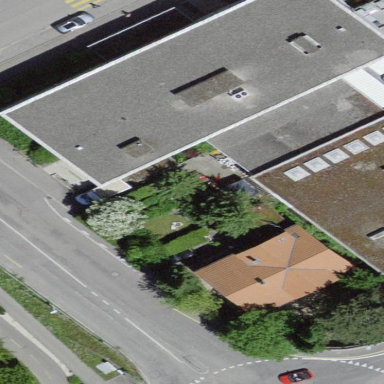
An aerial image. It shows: Building with flat roof.